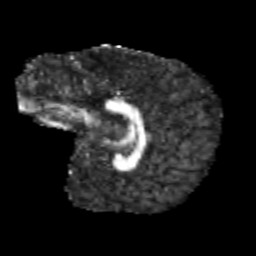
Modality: FA
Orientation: sagittal
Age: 12
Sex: male
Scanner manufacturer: siemens
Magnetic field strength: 3 T
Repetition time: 3.8 s
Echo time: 0.07 s